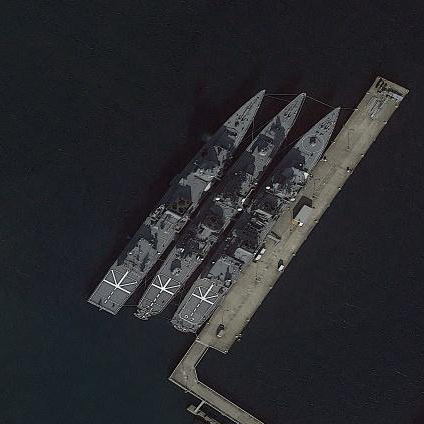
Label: cruiser